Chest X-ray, PA view. Patient: 20 years old, sex M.
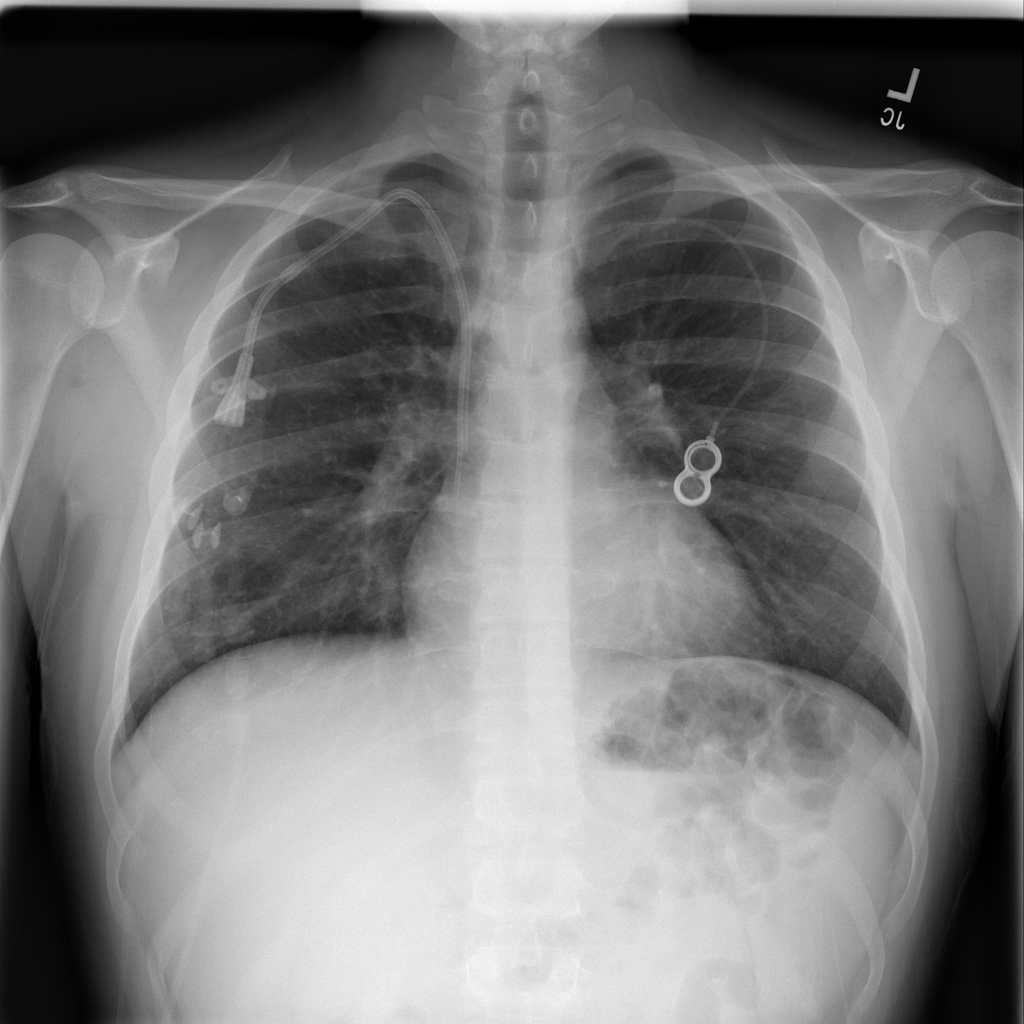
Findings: No Finding